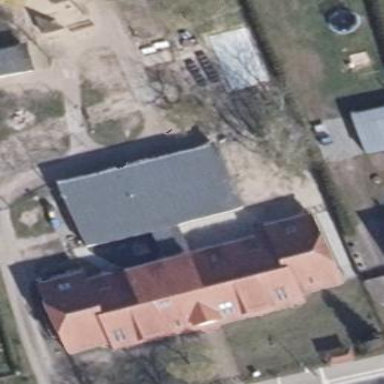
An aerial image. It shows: Kindergarten building.